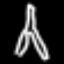
Label: The Eiffel Tower